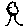
Label: tree